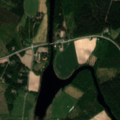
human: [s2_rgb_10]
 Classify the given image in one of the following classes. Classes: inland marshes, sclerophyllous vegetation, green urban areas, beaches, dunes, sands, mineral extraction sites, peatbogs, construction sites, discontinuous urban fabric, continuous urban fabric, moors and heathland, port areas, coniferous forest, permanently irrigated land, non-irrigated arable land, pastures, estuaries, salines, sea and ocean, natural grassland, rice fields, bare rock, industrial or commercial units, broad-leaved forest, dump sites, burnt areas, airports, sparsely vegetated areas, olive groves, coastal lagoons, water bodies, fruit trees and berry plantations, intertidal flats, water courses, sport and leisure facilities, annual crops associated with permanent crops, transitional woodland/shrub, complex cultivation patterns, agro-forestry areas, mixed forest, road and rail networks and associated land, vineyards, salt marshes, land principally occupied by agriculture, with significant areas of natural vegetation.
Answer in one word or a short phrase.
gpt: land principally occupied by agriculture, with significant areas of natural vegetation, coniferous forest, mixed forest, water bodies